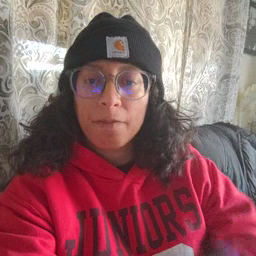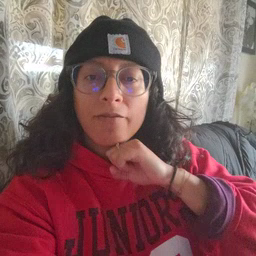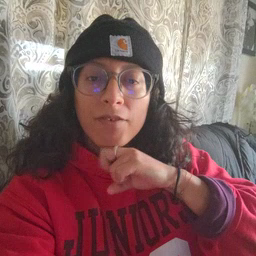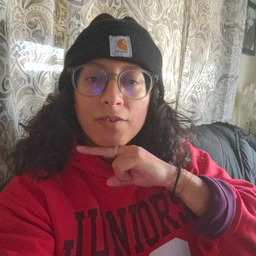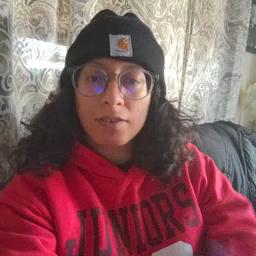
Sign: frog